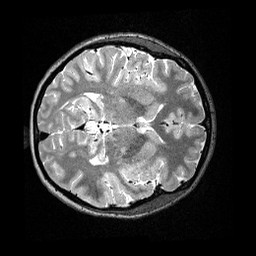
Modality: T2w
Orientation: axial
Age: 28
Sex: female
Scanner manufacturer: siemens
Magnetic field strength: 3 T
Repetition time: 3.2 s
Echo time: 0.479 s